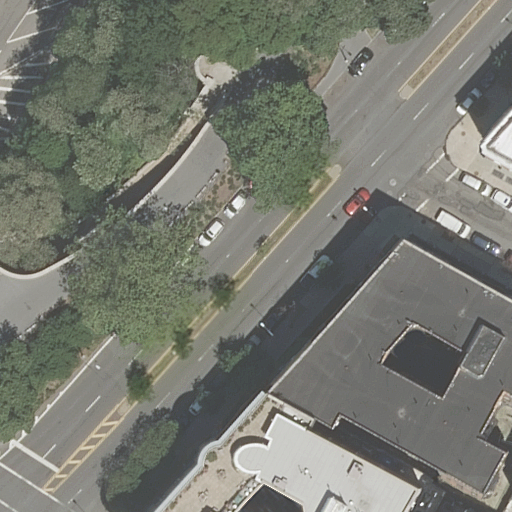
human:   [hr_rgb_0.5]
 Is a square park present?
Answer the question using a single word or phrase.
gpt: no

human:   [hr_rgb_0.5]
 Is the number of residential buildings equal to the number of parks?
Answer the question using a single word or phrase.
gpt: no

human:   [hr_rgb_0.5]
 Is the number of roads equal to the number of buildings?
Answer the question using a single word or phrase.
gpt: no

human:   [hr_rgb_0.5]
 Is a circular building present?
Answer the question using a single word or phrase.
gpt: no

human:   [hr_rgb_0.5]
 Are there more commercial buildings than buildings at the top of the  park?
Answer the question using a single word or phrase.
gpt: no

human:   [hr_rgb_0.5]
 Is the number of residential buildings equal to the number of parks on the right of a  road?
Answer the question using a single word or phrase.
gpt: no

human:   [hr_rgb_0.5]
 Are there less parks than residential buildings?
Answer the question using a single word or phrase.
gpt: yes

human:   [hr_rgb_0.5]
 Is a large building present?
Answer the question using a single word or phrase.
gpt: yes

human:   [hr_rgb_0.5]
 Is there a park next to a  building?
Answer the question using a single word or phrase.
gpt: yes

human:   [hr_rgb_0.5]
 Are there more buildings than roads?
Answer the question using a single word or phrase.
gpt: no

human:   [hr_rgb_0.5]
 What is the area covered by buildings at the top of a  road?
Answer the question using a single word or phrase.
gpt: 0m2

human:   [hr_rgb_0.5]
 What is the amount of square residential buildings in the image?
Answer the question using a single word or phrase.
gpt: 0

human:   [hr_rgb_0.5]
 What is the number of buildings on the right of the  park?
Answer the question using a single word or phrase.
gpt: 2

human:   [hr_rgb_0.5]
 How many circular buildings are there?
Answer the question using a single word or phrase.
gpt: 0

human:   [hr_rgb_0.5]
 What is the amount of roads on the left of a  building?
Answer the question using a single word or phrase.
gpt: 4

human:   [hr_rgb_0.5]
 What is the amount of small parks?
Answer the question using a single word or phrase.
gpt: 0

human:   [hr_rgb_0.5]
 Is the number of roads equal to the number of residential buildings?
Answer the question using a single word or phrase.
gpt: no

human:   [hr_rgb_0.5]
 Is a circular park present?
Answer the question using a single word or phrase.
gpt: no

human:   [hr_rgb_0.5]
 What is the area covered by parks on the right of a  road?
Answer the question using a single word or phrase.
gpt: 0m2

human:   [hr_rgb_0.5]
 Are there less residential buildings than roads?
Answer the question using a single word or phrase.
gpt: yes

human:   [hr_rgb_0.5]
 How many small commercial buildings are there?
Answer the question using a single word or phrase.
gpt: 0

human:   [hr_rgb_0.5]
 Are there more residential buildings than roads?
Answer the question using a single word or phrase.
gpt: no

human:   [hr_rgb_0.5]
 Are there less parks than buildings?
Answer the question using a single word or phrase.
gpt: yes

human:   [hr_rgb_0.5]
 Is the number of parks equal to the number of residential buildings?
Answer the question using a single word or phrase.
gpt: no

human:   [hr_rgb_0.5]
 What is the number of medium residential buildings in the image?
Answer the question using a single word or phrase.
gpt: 1

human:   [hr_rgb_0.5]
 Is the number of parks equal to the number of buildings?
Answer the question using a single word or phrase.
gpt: no

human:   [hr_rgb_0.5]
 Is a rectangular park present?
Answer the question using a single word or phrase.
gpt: yes

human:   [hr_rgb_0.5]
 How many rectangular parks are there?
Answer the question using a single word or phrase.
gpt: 1

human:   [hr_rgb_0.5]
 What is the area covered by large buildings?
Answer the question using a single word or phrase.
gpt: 632m2

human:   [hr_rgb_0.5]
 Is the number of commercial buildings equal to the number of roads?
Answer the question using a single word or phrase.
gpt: no

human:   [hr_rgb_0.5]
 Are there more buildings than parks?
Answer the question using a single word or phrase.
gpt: yes

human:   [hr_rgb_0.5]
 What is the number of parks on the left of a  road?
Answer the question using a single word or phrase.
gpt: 0

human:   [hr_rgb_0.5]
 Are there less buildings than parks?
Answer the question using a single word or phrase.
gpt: no

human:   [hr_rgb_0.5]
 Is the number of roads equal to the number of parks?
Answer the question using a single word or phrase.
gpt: no

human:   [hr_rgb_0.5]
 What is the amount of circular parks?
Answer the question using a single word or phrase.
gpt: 0

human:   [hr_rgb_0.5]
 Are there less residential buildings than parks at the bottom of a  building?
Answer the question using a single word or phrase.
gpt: no